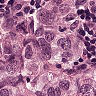
Metastatic tissue present: yes